Aerial crown-view tile of a tropical tree (Barro Colorado Island, Panama), acquired 20250512:
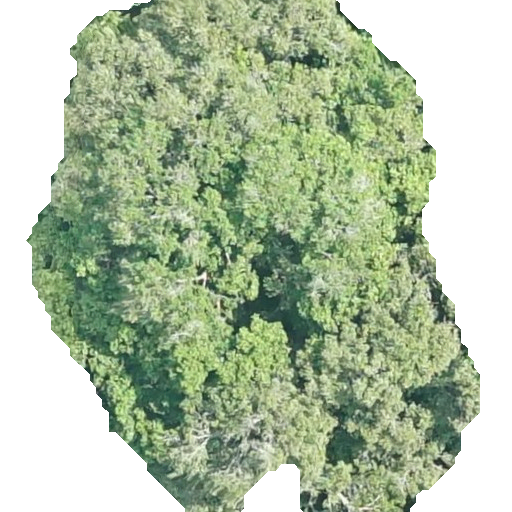
Species: Prioria copaifera
GBIF accepted scientific name: Prioria copaifera
Crown area: 268.715 m²